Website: ulta-beauty
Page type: payment
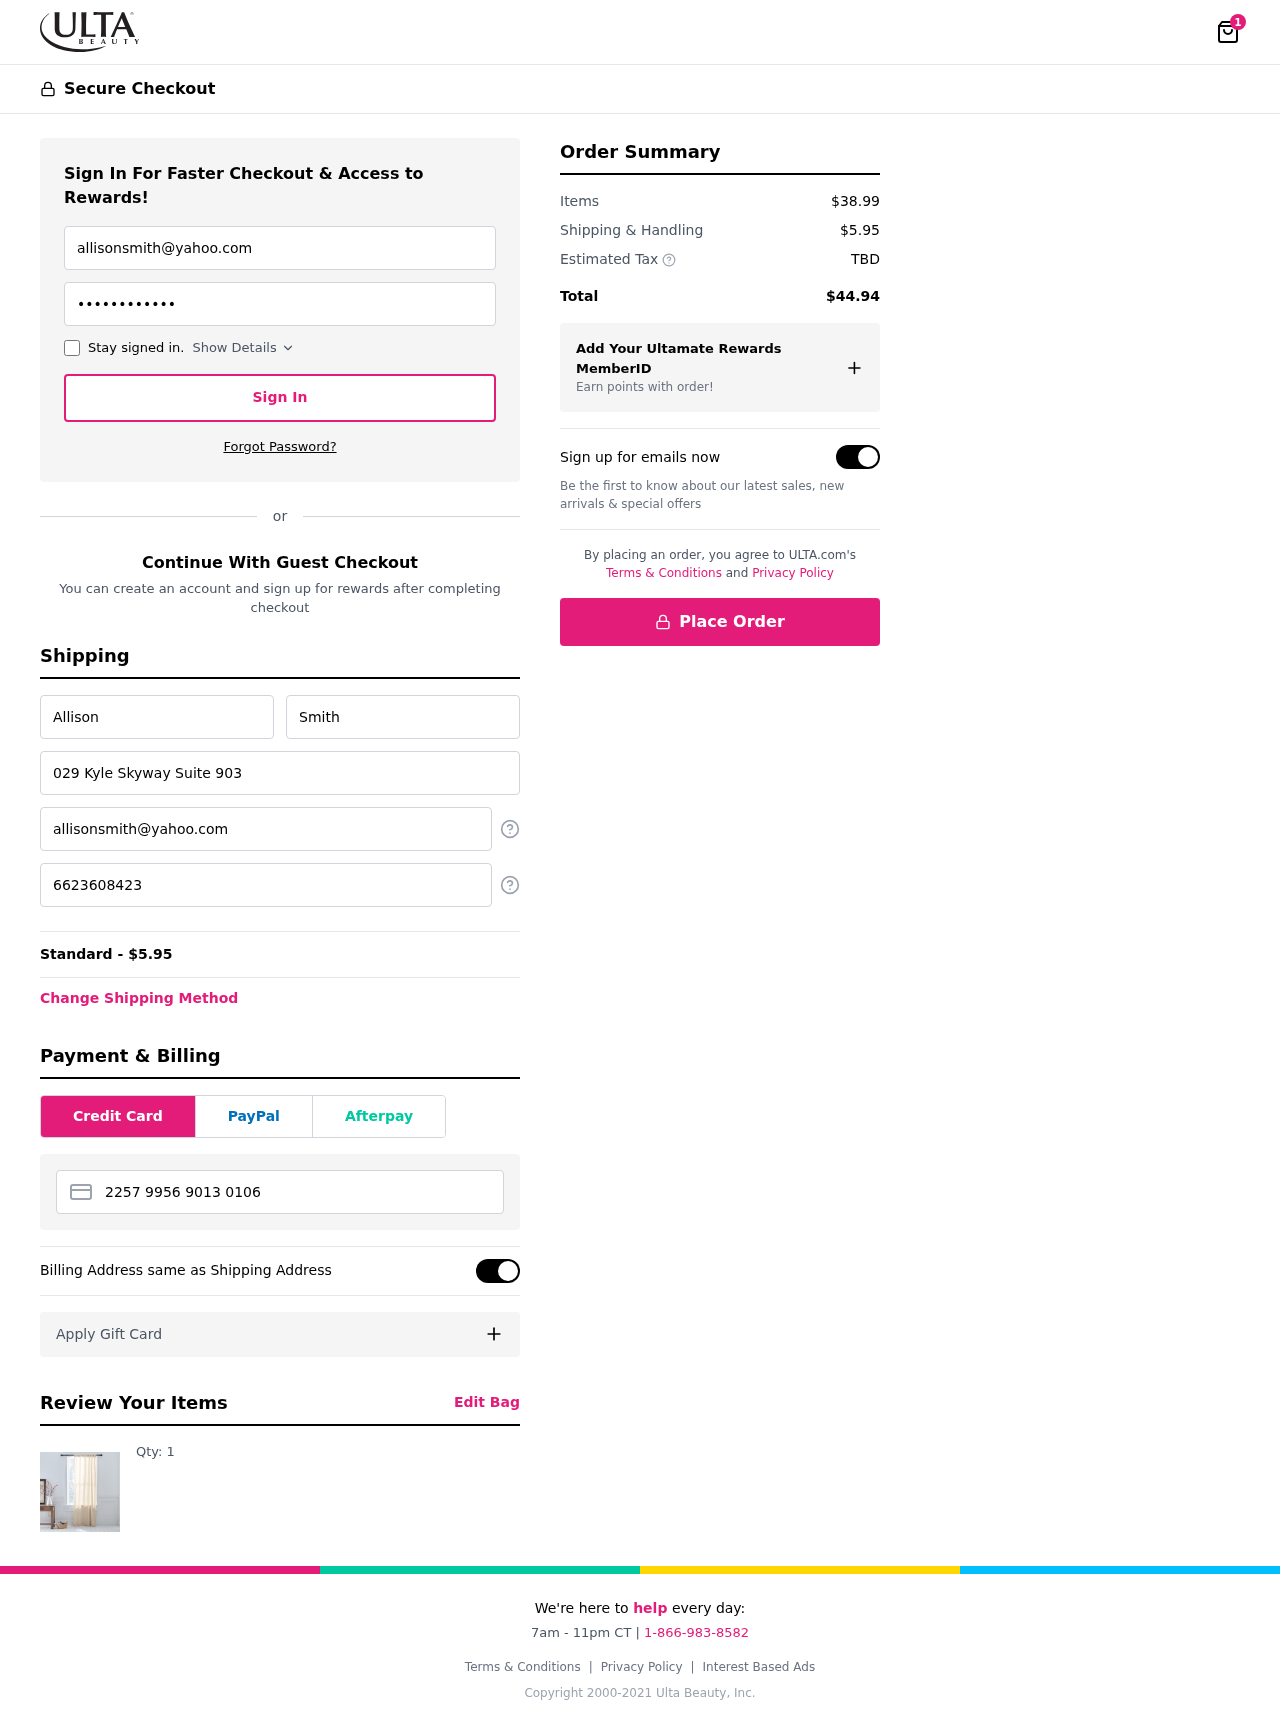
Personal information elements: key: PII_CARD_NUMBER
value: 2257 9956 9013 0106
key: PII_EMAIL
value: allisonsmith@yahoo.com
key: PII_FIRSTNAME
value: Allison
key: PII_LASTNAME
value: Smith
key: PII_PHONE
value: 6623608423
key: PII_STREET
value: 029 Kyle Skyway Suite 903
Product elements: key: PRODUCT1_QUANTITY
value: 1
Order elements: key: ORDER_NUM_ITEMS
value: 1
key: ORDER_SHIPPING_COST
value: $5.95
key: ORDER_SHIPPING_COST
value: Standard - $5.95
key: ORDER_SUBTOTAL
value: $38.99
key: ORDER_TAX
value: TBD
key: ORDER_TOTAL
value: $44.94